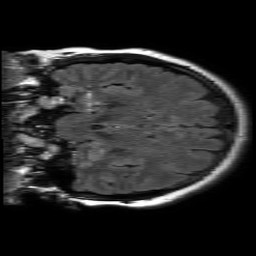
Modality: FLAIR
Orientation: coronal
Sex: female
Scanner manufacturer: philips
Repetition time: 11 s
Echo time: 0.125 s